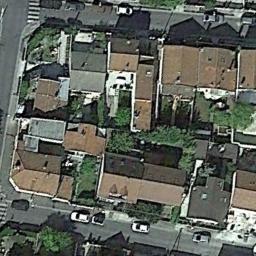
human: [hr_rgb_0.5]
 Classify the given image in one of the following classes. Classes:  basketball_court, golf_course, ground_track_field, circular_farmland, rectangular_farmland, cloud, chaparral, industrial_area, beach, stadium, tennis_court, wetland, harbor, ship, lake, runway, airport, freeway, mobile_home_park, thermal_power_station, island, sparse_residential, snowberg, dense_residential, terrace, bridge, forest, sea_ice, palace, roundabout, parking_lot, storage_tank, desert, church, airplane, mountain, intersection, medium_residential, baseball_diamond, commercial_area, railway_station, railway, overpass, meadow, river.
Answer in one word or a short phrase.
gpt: dense_residential